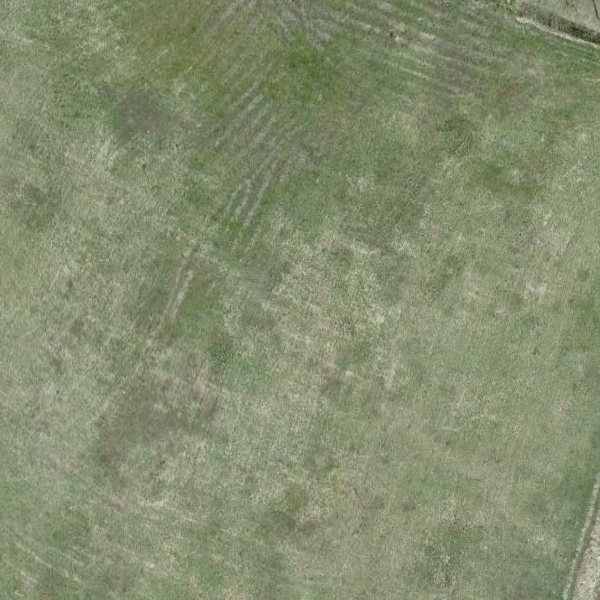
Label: Meadow